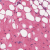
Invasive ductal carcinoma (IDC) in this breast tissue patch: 0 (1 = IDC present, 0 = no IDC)